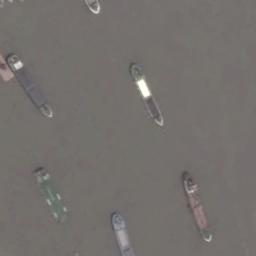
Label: ship